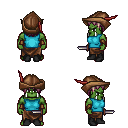
a pixel art fantasy rpg character, male body template, orc, green skin, teal sleeveless shirt, robe skirt, white blonde plain hairstyle, leather cap, leather bracers, black shoes, dagger, four views (front, back, left, right), 2x2 character sprite sheet, small pixel art, hard edges, no anti-aliasing